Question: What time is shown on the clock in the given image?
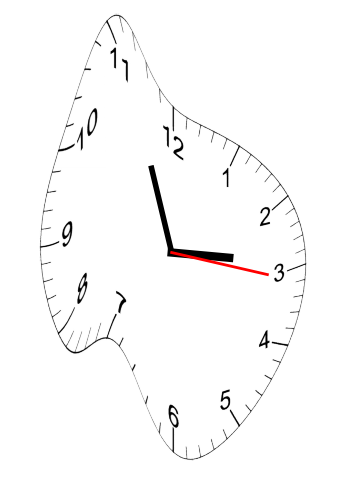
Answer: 02:56:16